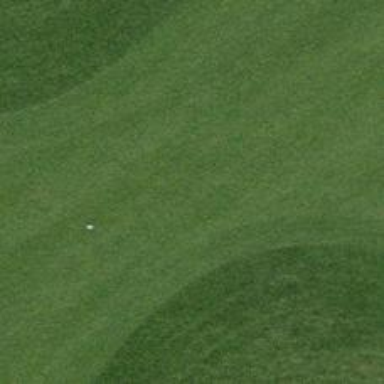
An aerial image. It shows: Golf hole.